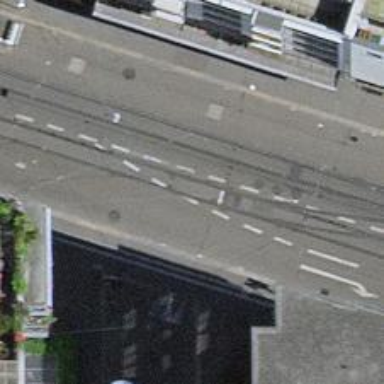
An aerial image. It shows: Tram level crossing on the railway.